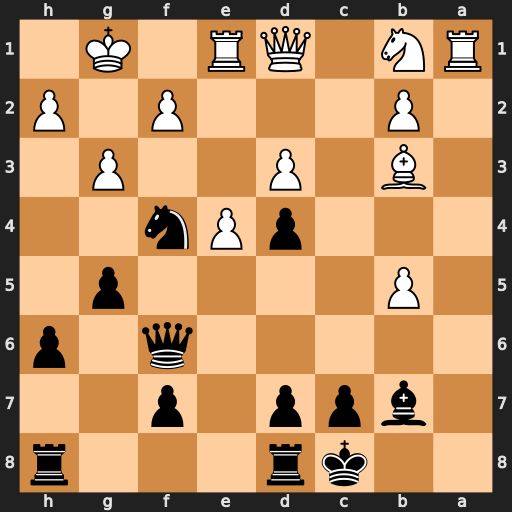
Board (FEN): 2kr3r/1bpp1p2/5q1p/1P4p1/3pPn2/1B1P2P1/1P3P1P/RN1QR1K1
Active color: b
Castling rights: -
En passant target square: -
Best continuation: Nh3+ Kg2 Qxf2+